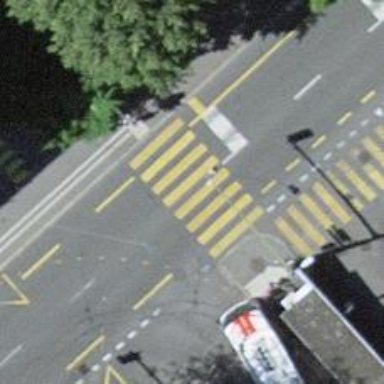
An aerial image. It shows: Primary highway with asphalt surface and designated cycle lane. There are trolley wires present along the road.